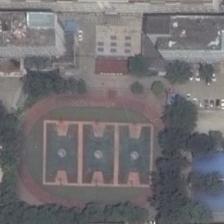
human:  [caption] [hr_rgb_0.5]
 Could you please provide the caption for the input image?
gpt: a playground with three basketball fields in it is surrounded by some green trees and many buildings .

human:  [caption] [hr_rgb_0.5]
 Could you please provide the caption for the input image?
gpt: lush plants embrace an oval playgound, made up of three baksetball courts .

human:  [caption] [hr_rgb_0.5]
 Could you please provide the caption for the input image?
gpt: a playground with three basketball fields in it is surrounded by some green trees and buildings .

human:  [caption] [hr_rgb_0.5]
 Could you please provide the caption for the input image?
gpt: some large buildings and green trees are around a playground with three basketball fields in it .

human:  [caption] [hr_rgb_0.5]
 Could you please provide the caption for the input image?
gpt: a playground with three basketball fields in it is surrounded by some green trees and buildings .